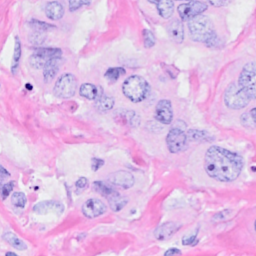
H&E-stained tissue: Breast